Question: I'm working with VS 2013 Premium, and went to create a C# class library project. Went through the normal notion of installing RestSharp and Newtonsoft.Json (as I'm working with REST calls), when the below error message crept up.

I haven't seen this before. As an aside - I had to downgrade from Ultimate to Premium about a week ago as my team has the license for Premium.
I tried a few other versions to no avail, and tried via the console and the NuGet package manager.
Any ideas?
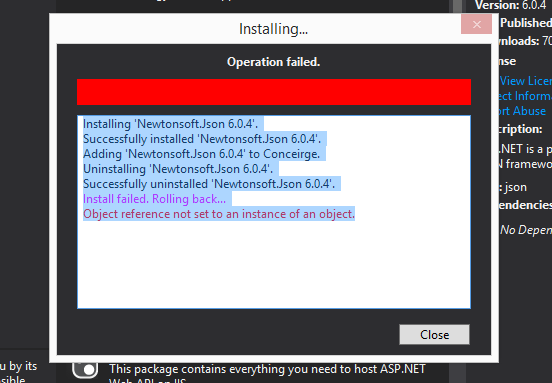
Answer: Wow. Okay, so it worked after:
1) Closing out VS 2013 and then checking for updates, allowing them to install.
2) Restarting laptop.
I don't know if there is a dependency on Json.NET 6.0.4 or NuGet Package Manager, but I had to install VS 2013 Update 3 to get them working.
Sharing info as an FYI.